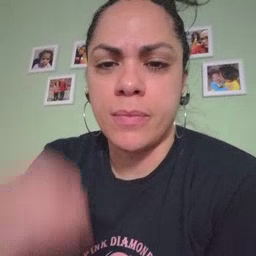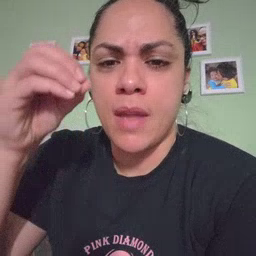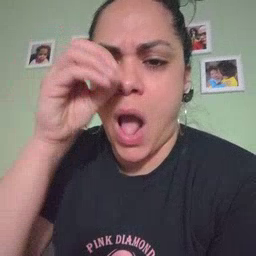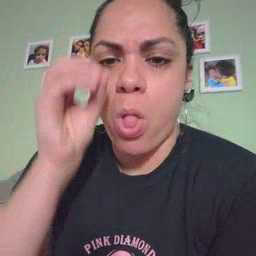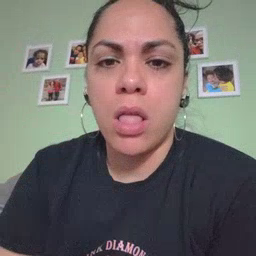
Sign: owl